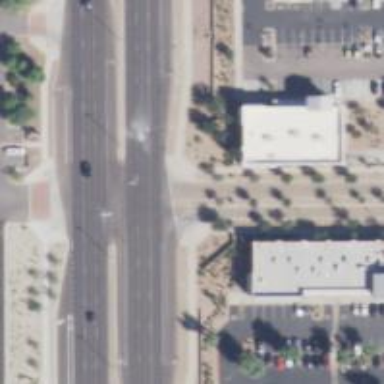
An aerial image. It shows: Unmarked road crossing.